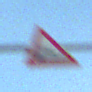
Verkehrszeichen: Ufer
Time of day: MorningAfternoon
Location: Outdoor (Suburban)
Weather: Clear
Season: NotSpecified
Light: Natural